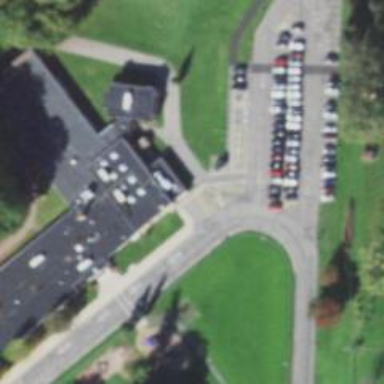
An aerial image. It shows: School.